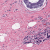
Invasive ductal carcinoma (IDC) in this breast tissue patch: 0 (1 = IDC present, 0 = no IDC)